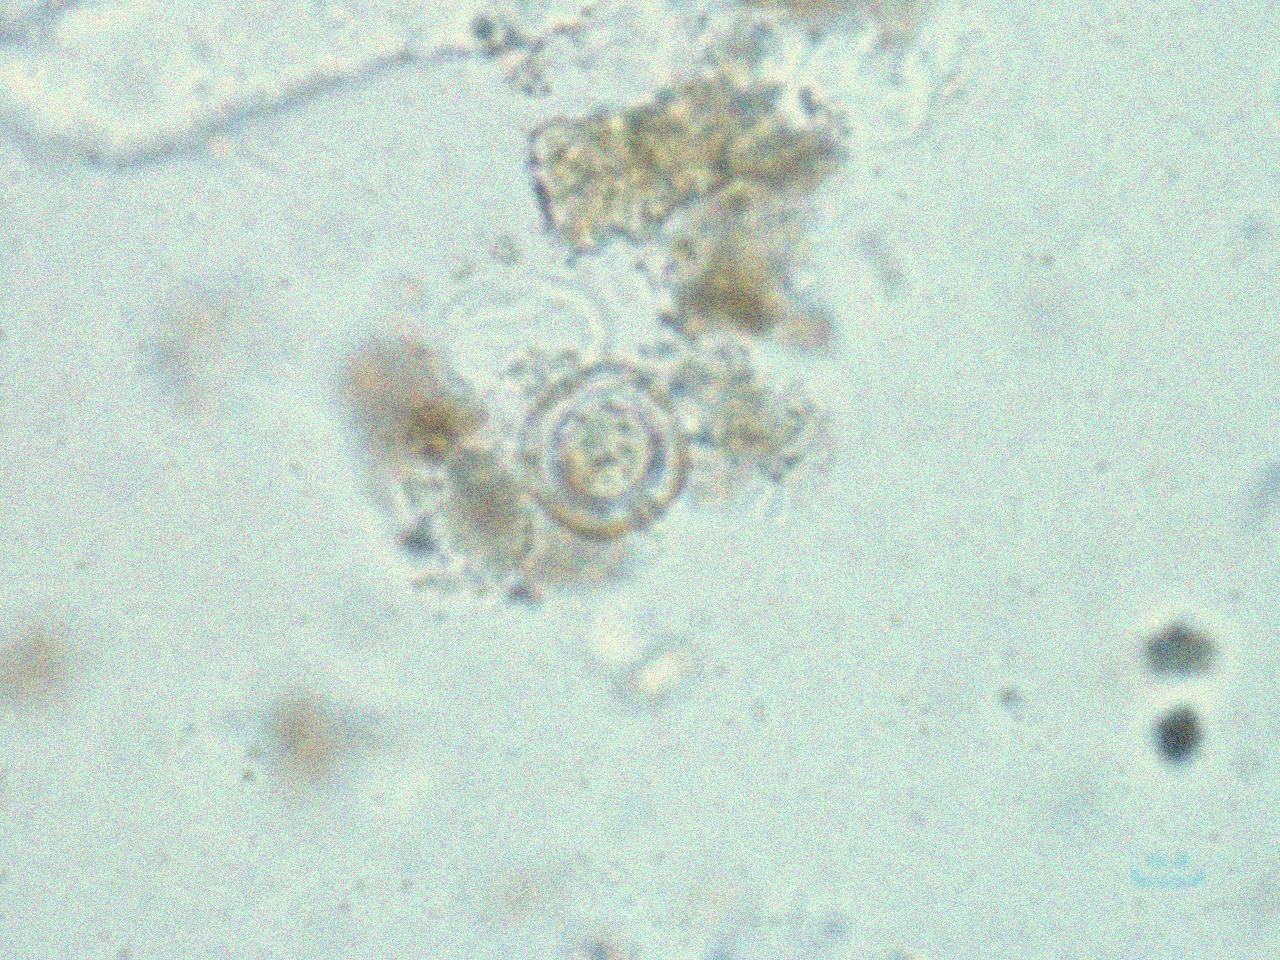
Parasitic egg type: Hymenolepis nana